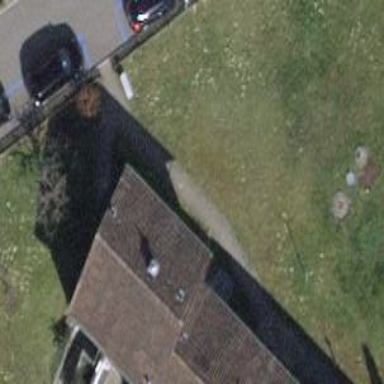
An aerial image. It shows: Building with pitched roof.